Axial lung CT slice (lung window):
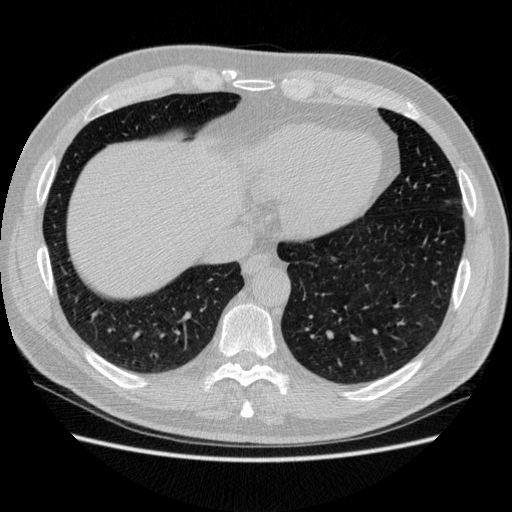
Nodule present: no